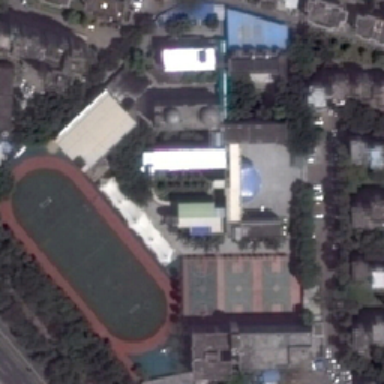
Some buildings and green trees are near the playground in the three basketball areas of the school .